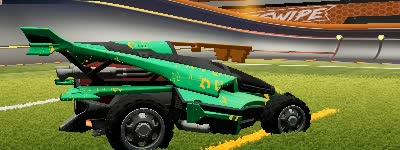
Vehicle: aftershock